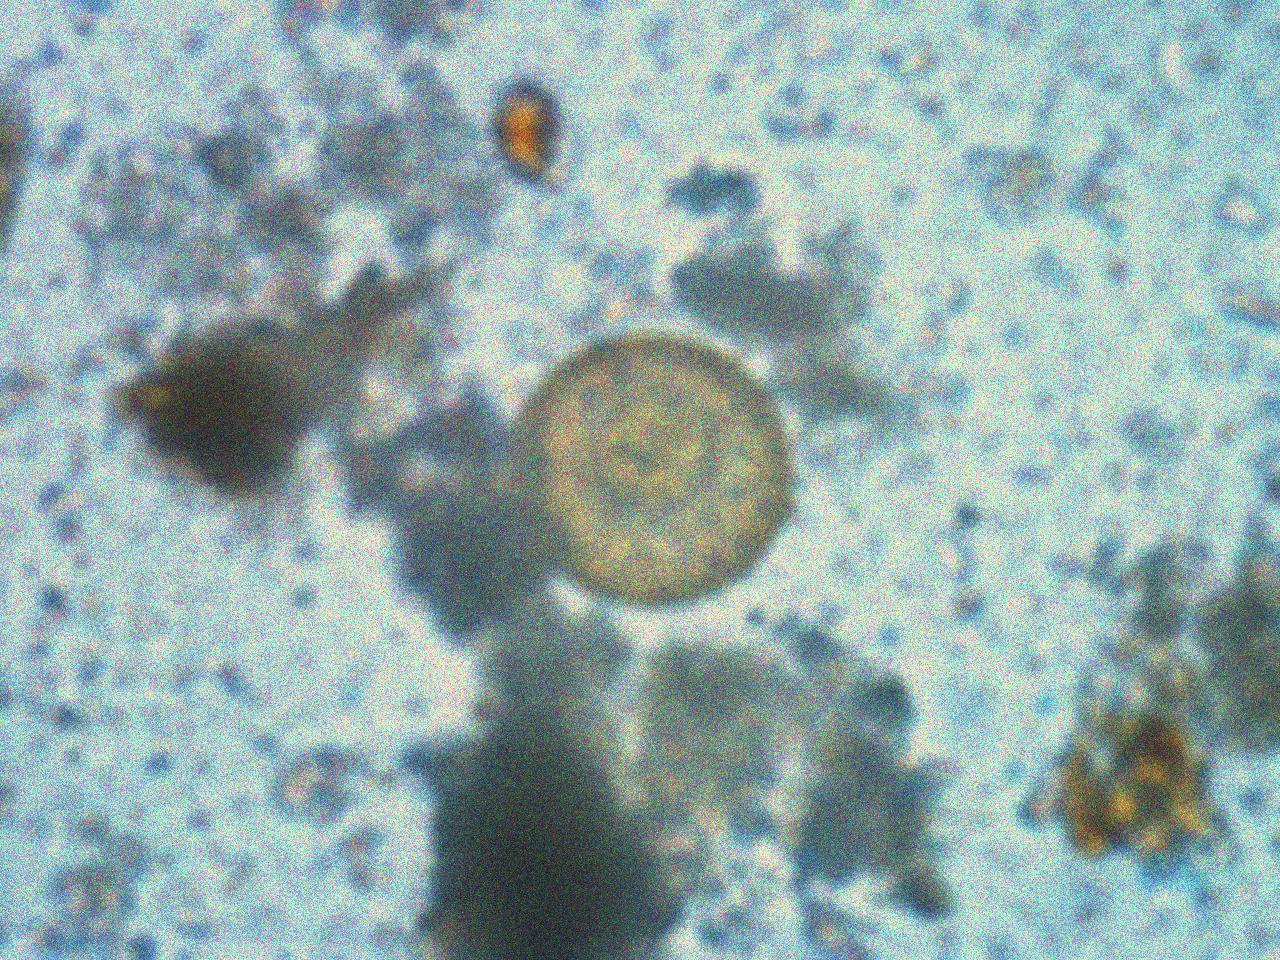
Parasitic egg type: Hymenolepis diminuta